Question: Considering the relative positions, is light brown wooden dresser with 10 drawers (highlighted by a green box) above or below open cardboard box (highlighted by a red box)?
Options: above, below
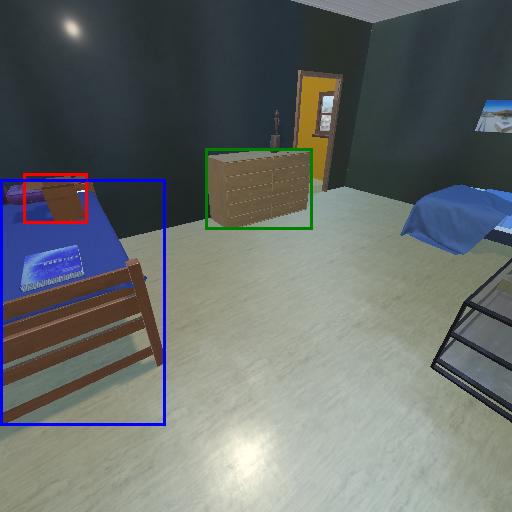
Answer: above